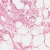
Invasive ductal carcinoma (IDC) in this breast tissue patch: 0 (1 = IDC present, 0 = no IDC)